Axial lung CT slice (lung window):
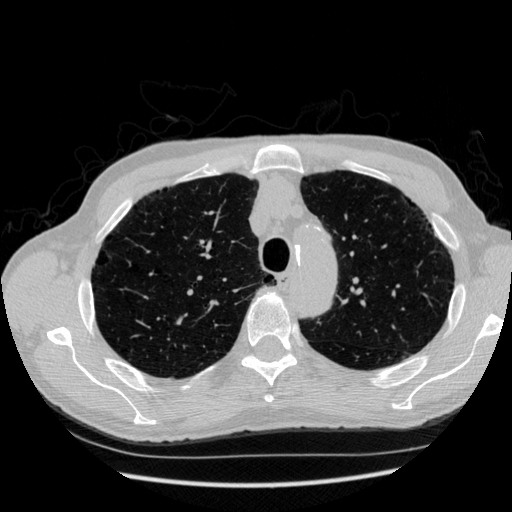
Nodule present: no